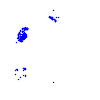
Particle: electron